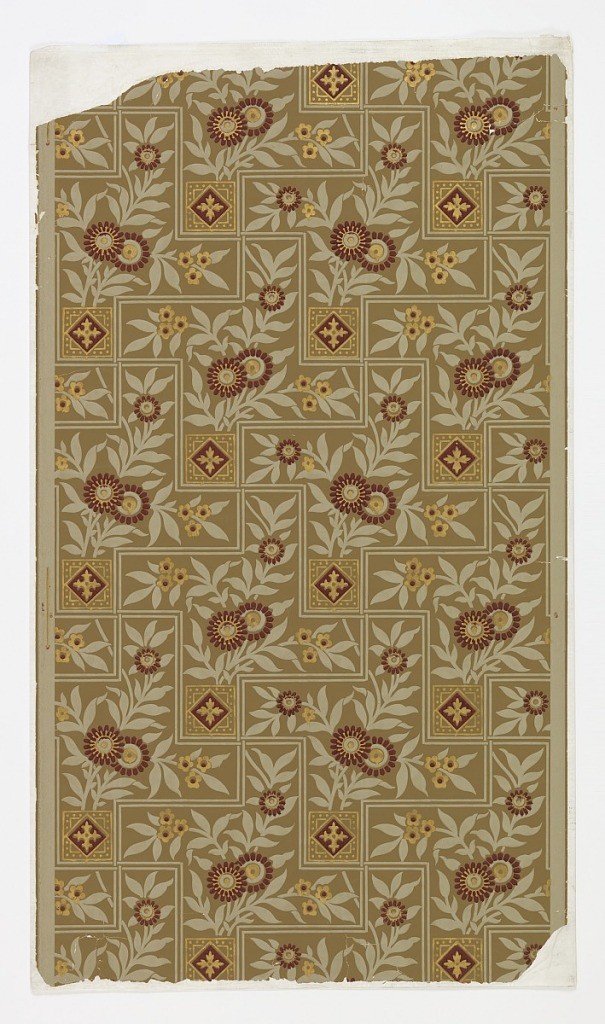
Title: Sidewall
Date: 1880–90
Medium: Machine-printed
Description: Aesthetic or Anglo-Japanesque-style design, with stylized flowers and foliage in an asymmetrical key or fret framework.